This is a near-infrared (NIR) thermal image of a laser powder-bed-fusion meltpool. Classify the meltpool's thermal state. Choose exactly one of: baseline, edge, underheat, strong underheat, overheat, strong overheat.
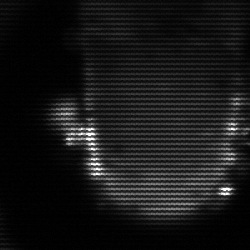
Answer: baseline